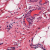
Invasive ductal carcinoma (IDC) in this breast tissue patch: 1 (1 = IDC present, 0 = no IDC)